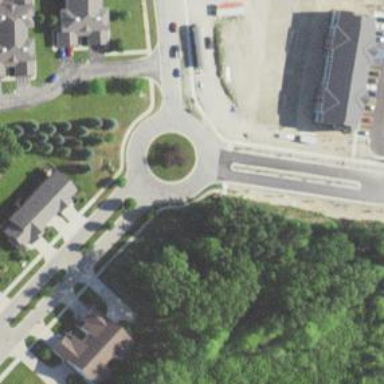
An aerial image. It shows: Turning loop around roundabout.